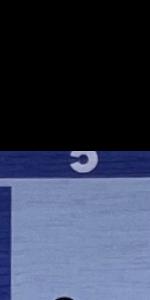
Label: Empty